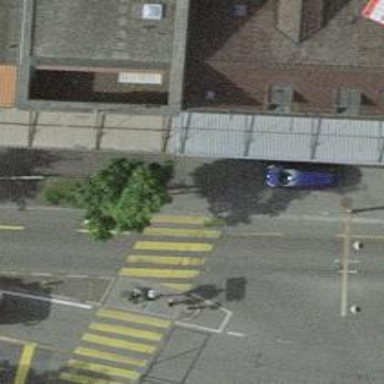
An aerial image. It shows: Kerb barrier.